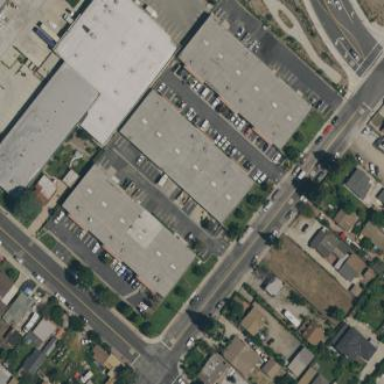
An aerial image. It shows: Warehouse building.